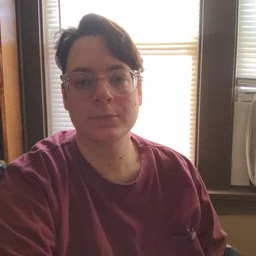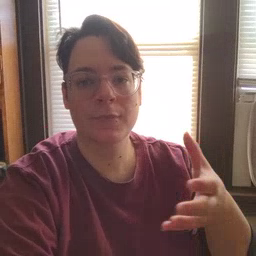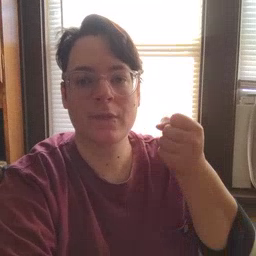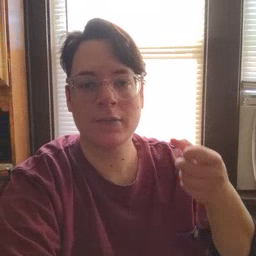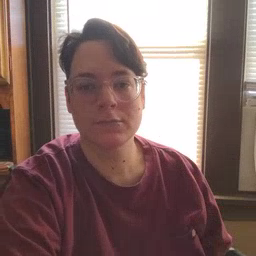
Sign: fast